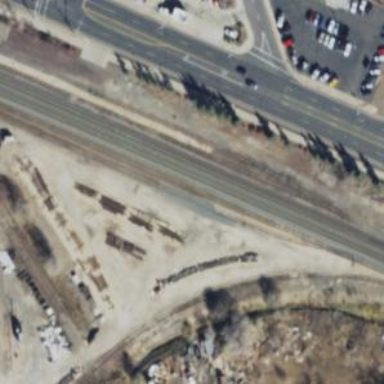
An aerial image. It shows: Railway spur service.